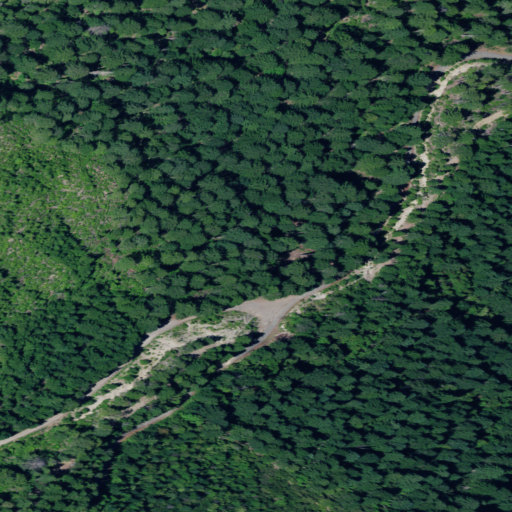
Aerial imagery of ridge(s) in California named Lonesome Ridge containing evergreen forest, open development, shrub, medium intensity development, high intensity development, and low intensity development